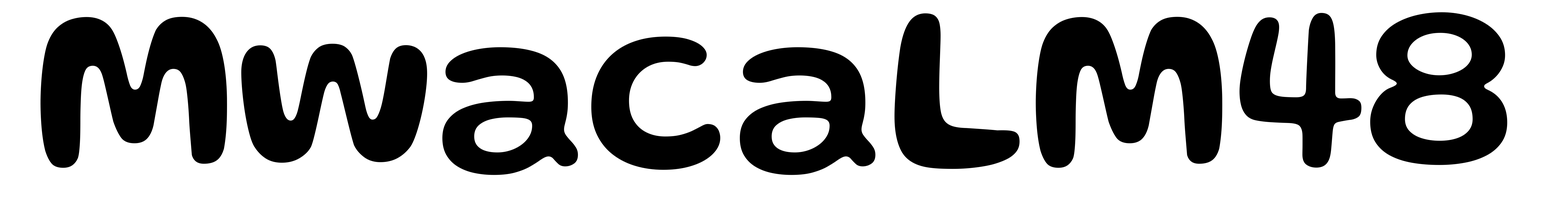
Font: Gluten_Medium